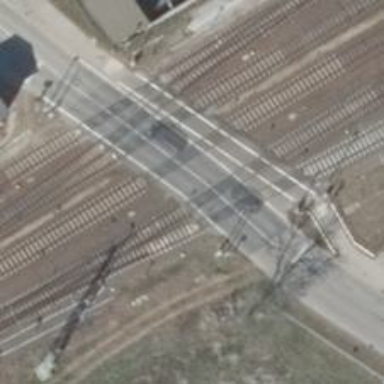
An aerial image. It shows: Level crossing with double half barrier.